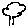
Label: tree